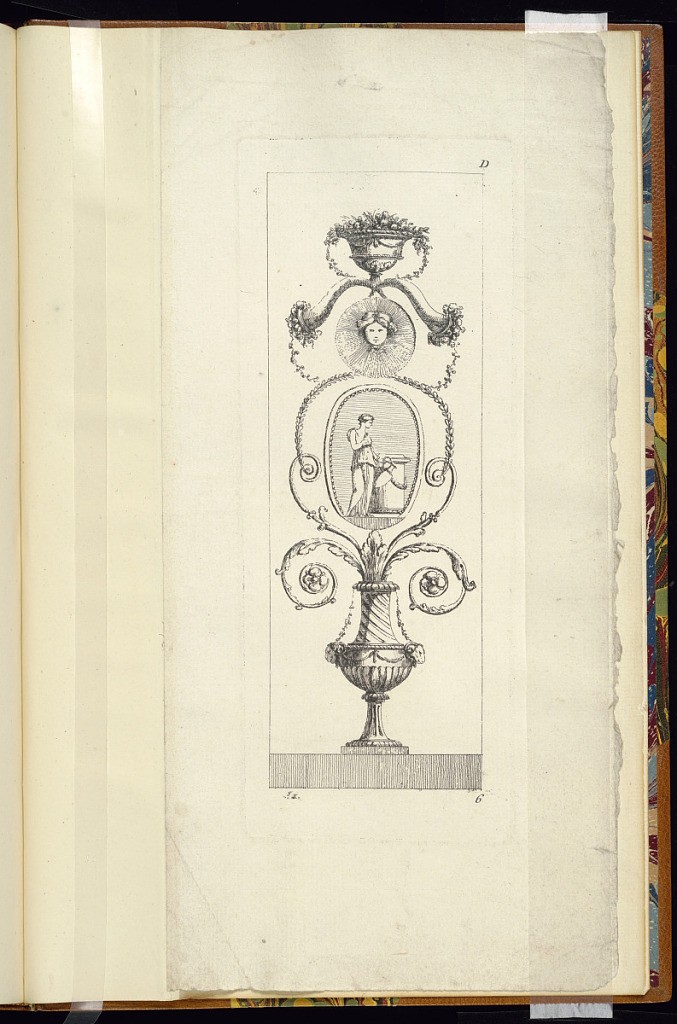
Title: Arabesque Design
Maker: Juste-François Boucher, French, 1736 – 1782
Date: ca. 1775
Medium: Etching on cream laid paper
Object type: Print
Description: Arabesque design with a narrow-neck vase at the bottom, with ram-head pulls, gadrooning, and drapery, from which emerges scrolls, foliage, a medallion of a classical scene, a mascaron, cornucopia, and a basket of flowers.